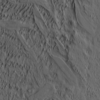
Label: not_dusty